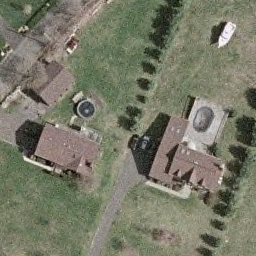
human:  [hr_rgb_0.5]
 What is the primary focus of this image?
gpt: sparse residential